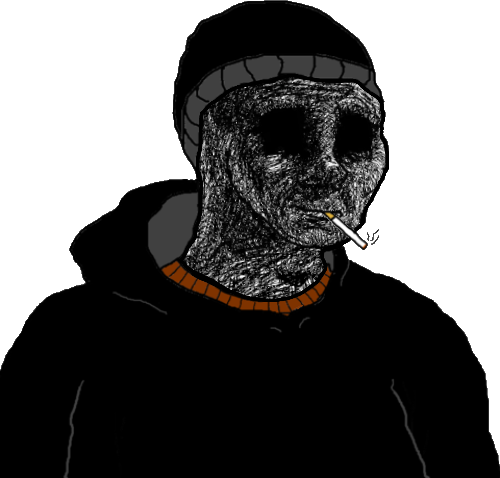
Label: 5_Doomer